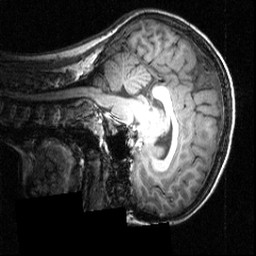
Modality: T1w
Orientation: sagittal
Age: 12
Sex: female
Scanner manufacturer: siemens
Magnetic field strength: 3.951 T
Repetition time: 1.5 s
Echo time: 0.00335 s